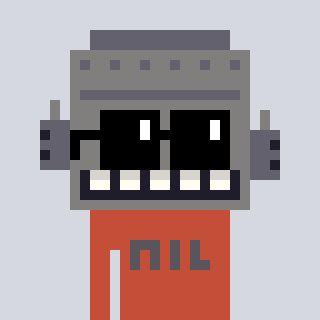
a pixel art character with square black sunglasses, a robot-shaped head and a rust-colored body on a cool background